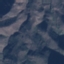
Land use / land cover: HerbaceousVegetation